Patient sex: M
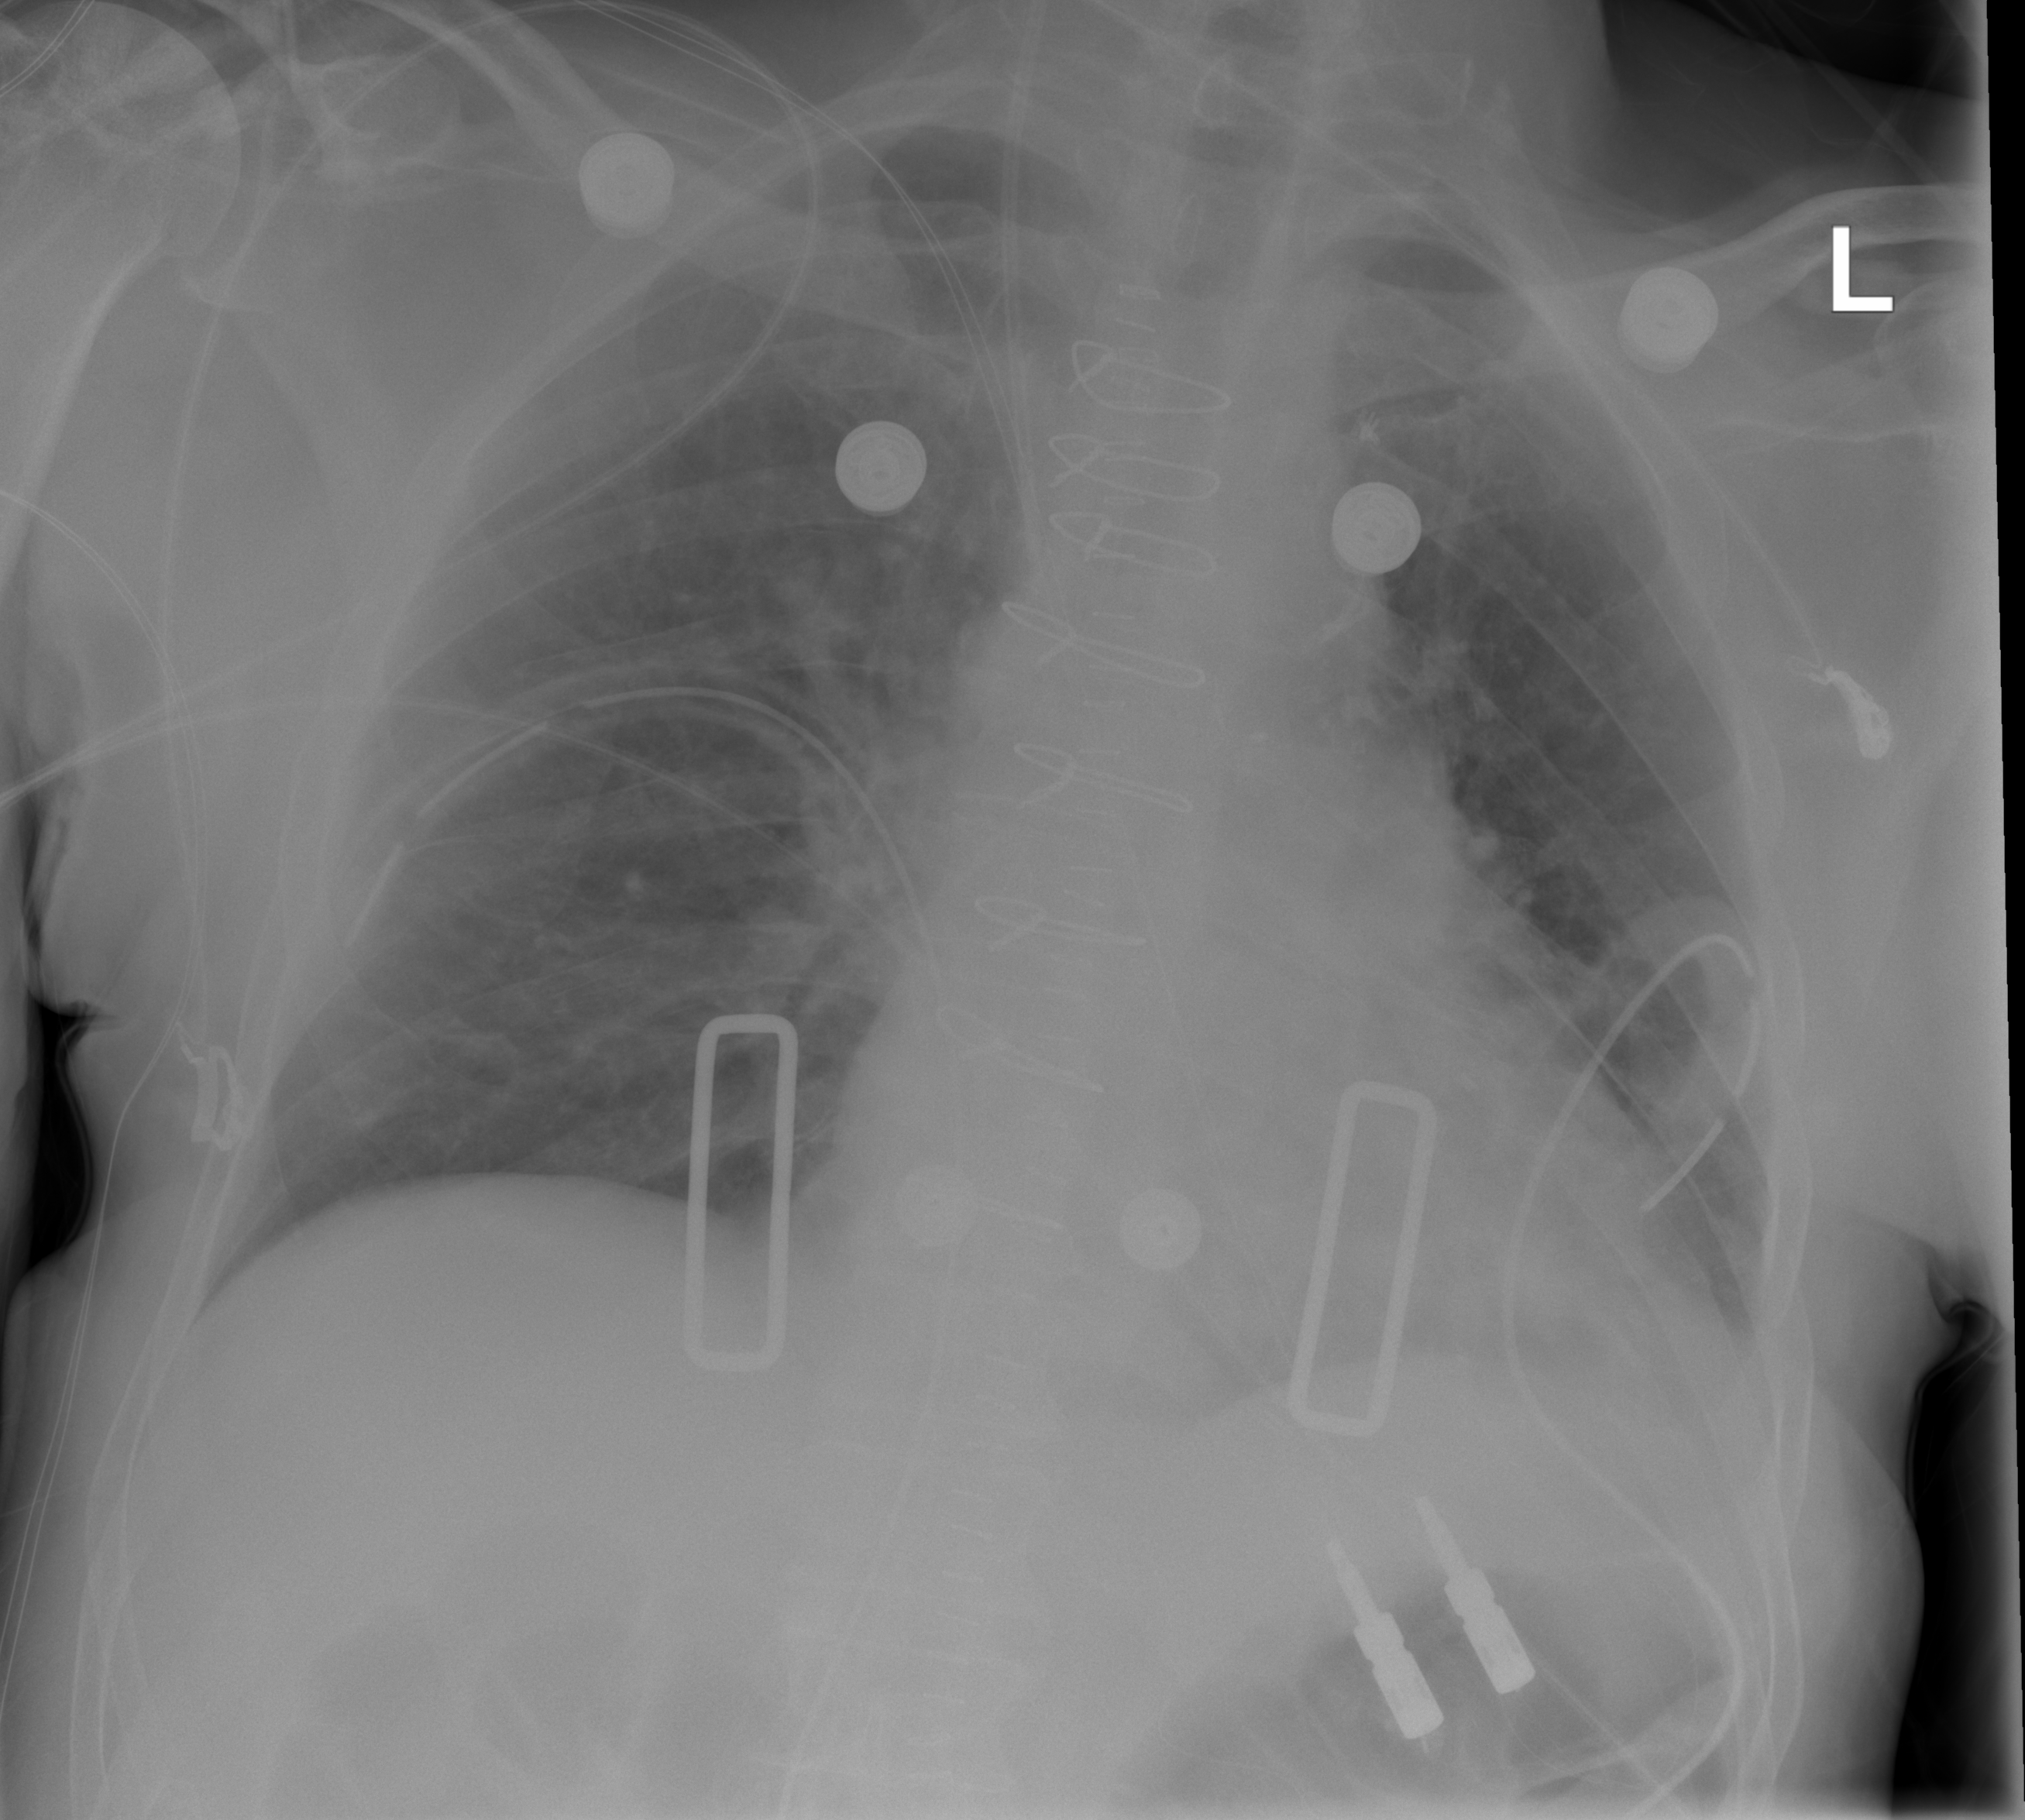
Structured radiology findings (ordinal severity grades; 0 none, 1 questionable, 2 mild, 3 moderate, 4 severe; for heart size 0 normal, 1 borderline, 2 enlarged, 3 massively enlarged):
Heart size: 1
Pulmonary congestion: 1
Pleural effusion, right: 0
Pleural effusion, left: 2
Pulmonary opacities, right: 0
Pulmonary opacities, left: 0
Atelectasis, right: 0
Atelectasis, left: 2